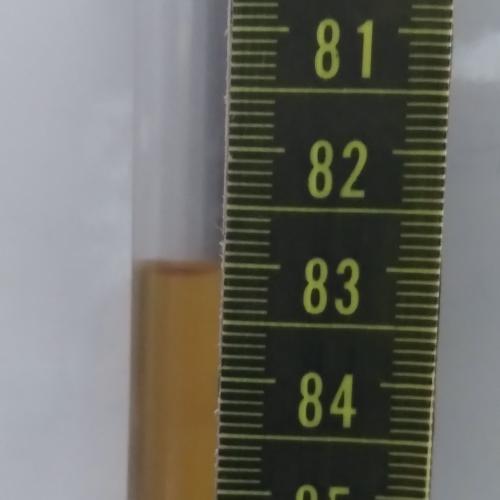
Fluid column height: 83.0 cm